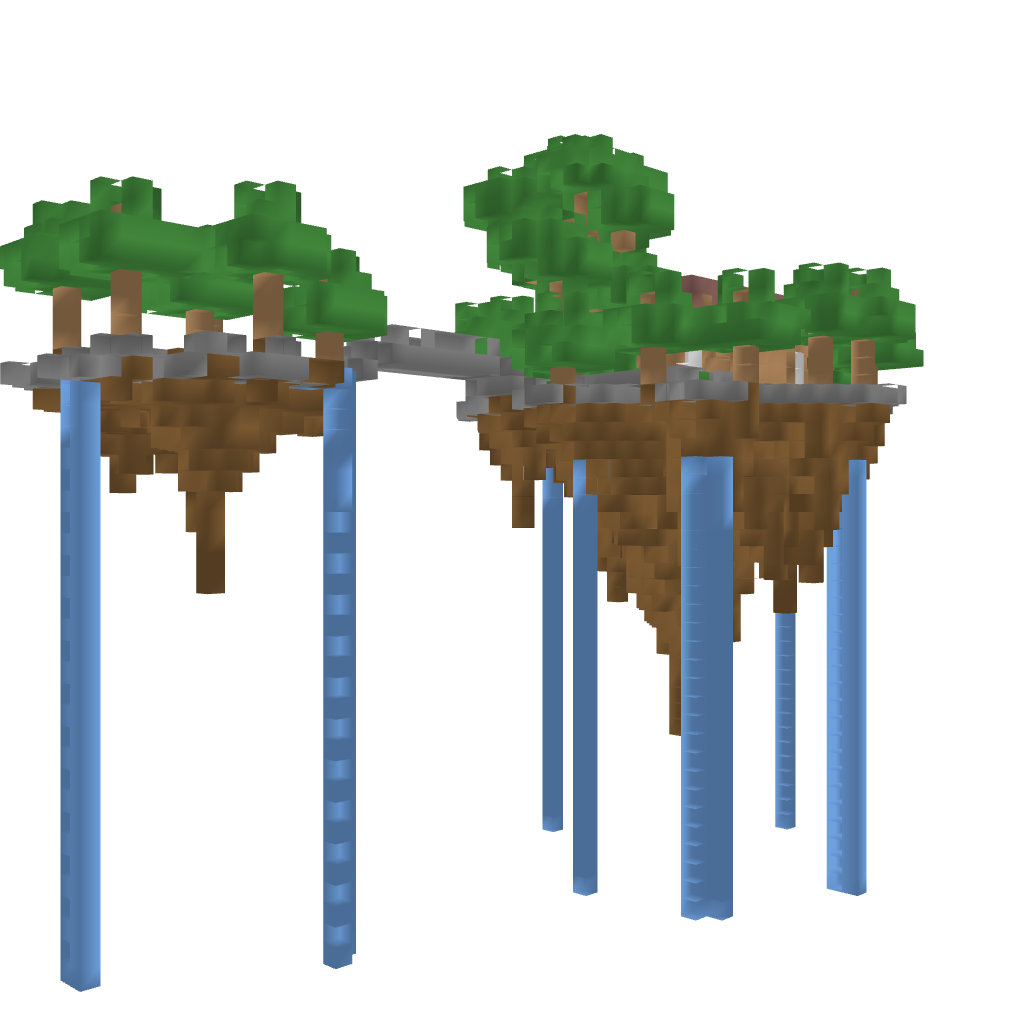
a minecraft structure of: Sky Islands high quality